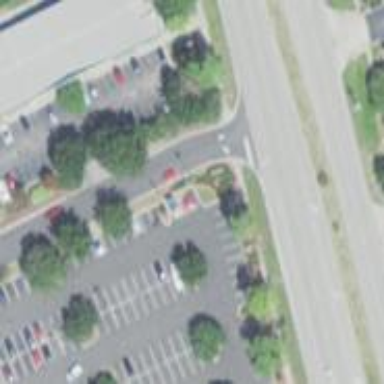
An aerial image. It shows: Parking area with asphalt surface.